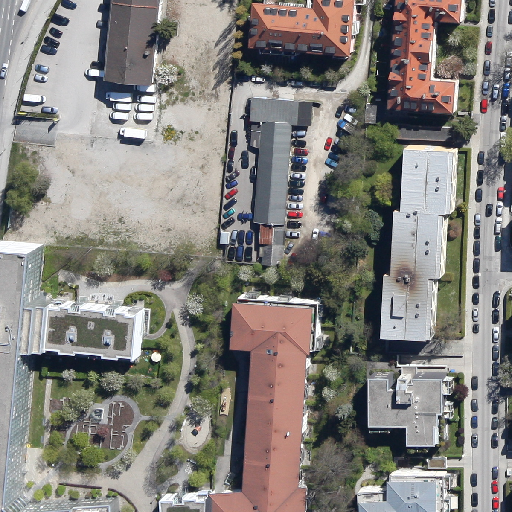
Referring expression: vehicle in the parking area